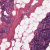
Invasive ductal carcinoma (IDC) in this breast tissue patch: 0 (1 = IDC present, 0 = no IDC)